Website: home-depot
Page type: address-validator
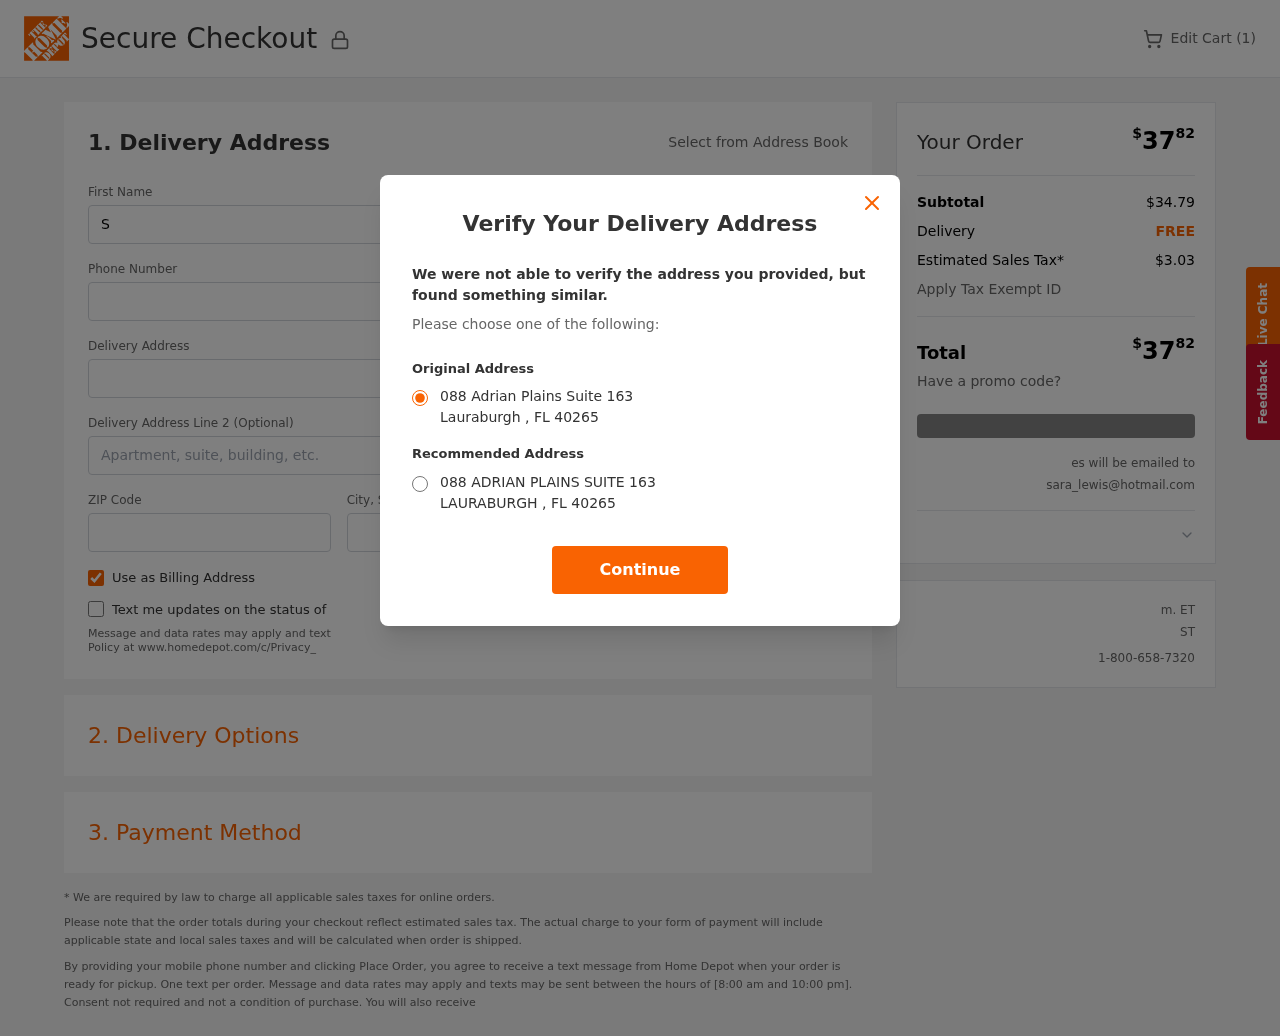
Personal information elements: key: PII_CITY
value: Lauraburgh
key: PII_EMAIL
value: sara_lewis@hotmail.com
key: PII_POSTCODE
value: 40265
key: PII_STATE_ABBR
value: FL
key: PII_STREET
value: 088 Adrian Plains Suite 163
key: PII_FIRSTNAME
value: Sara
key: PII_LASTNAME
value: Lewis
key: PII_PHONE
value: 5615332647
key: PII_CITY_STATE
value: Lauraburgh, FL
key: PII_STREET_ALT
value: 088 ADRIAN PLAINS SUITE 163
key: PII_CITY_ALT
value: LAURABURGH
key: PII_POSTCODE_FULL
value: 40265
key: PII_POSTCODE_NUMERIC
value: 40265
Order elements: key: ORDER_NUM_ITEMS
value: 1
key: ORDER_TOTAL
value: $3782
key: ORDER_SUBTOTAL
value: $34.79
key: ORDER_SHIPPING_COST
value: FREE
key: ORDER_TAX
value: $3.03